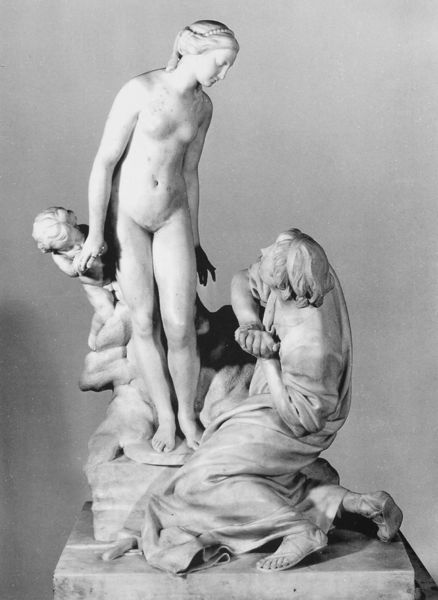
Titel: Pygmalion und Galatea
Künstler: Etienne-Maurice Falconet
Institution: Baltimore, Walters Art Museum
Schlagwörter: akt, mann, nackt, mädchen, brust, busen, frau, haar, marmor, mund, nase, arme, falten, gesicht, kleidung, sockel, gewand, haare, kutte, kind, perlen, kinder, putto, skulptur, statue, beine, brüste, kuss, baby, plastik, podest, künstler, haarkranz, kunst, antik, griechisch, kniend, bettler, anbeten, bitte, grieche, titten, kniet, platik, fraumädchen, bittet, bettelt, fleht